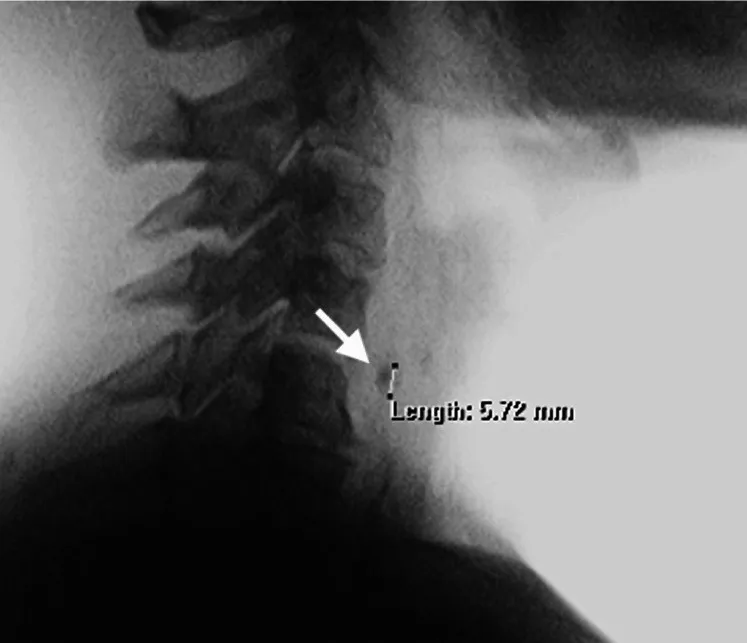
Barium swallowing test showing a small contrast retention suggestive of a pharyngeal pouch.
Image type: radiology (x_ray)